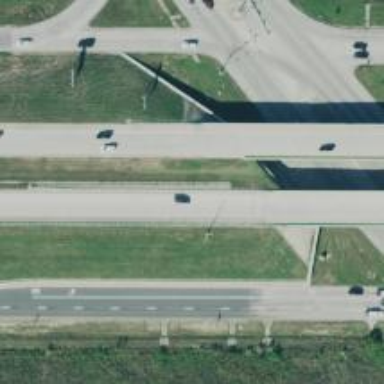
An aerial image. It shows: Bridge over motorway.